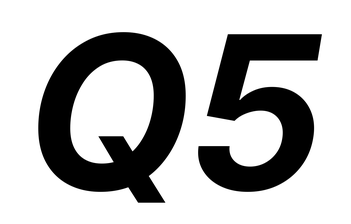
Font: Inter-Italic_Bold_Italic